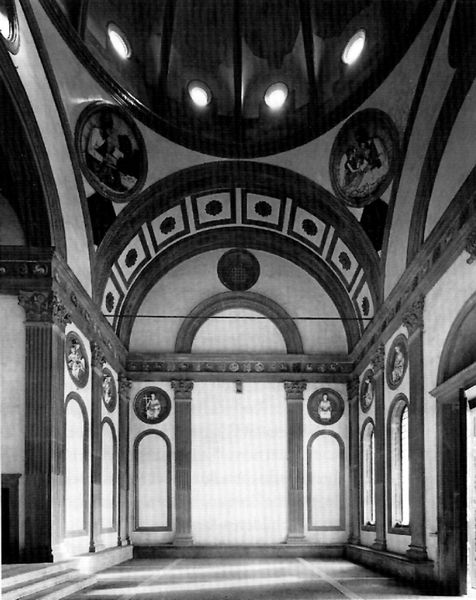
Titel: Florenz, S. Croce, Pazzi Kapelle
Künstler: Filippo Brunelleschi
Standort: Florenz, S. Croce (EU - I - Toskana)
Schlagwörter: gemälde, schatten, weiß, fenster, grau, laterne, licht, raum, schwarz, säulen, tür, wand, architektur, innenraum, kirche, boden, decke, innen, renaissance, kreis, rund, bogen, italien, sonnenlicht, pilaster, figuren, rundbogen, kuppel, treppen, papst, stufe, stufen, lichteinfall, foto, bögen, wände, eingang, treppenstufen, gewölbe, medaillon, rundfenster, schwarz-weiss, kreise, zwickel, kapitelle, ecken, portal, gesims, skulpturen, fresken, kapelle, treppenstufe, kassetten, heilige, fesnter, basilika, klassizistisch, kassette, bauwerk, lisenen, schwaz, kassettierung, medaillons, medallions, bruneleschi, geälde, figurenschmuck